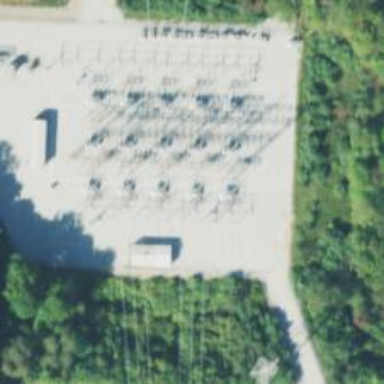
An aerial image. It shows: Switch used for power control.